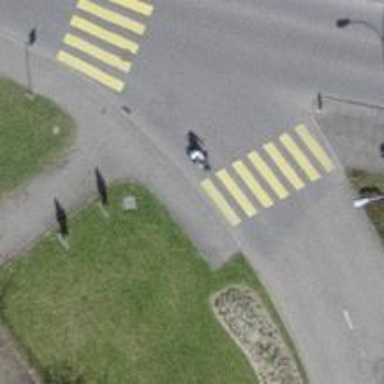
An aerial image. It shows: Sidewalk along the footway.